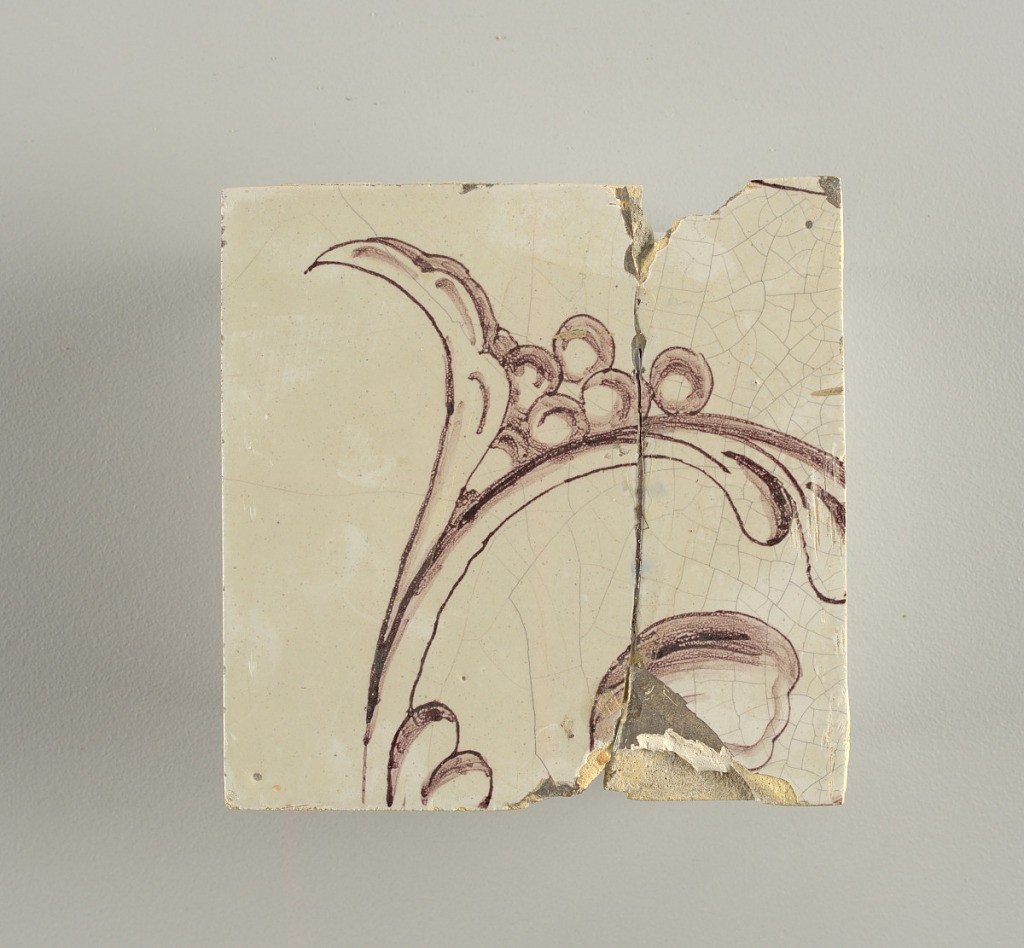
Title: Wall facing
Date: ca. 1725
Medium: tin-glazed earthenware, underglaze
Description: Running design for a frieze or a dado, composed of scrolls of foliage and strapwork, and four repeating motifs--a seated woman in a small upright oval medallion, a putto seated on a rocailled base, and strapwork in axial pattern.  The various panels, A to F, show various repeats of the same design, all being five tiles high and a varying number of tiles wide.